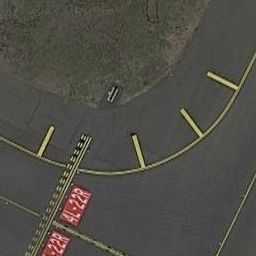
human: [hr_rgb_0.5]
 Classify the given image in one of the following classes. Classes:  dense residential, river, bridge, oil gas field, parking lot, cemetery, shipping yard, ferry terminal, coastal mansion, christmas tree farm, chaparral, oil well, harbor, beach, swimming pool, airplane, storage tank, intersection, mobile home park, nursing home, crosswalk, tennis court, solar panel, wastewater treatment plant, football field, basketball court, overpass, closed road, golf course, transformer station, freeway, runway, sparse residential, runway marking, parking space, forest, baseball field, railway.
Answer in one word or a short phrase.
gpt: runway marking